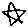
Label: star